Field crop: maize
Growth stage: 1
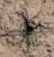
Species: salsola